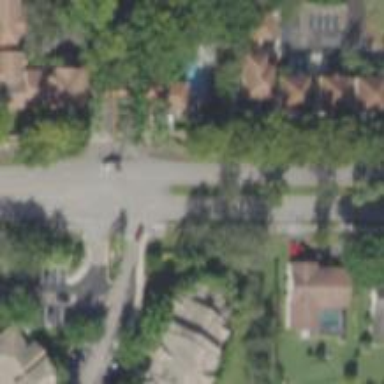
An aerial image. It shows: Residential road.